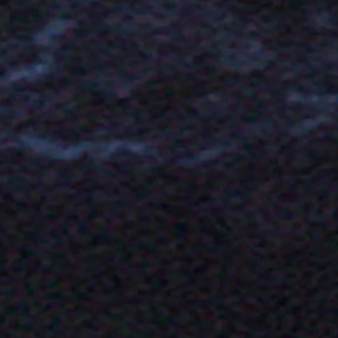
Label: other